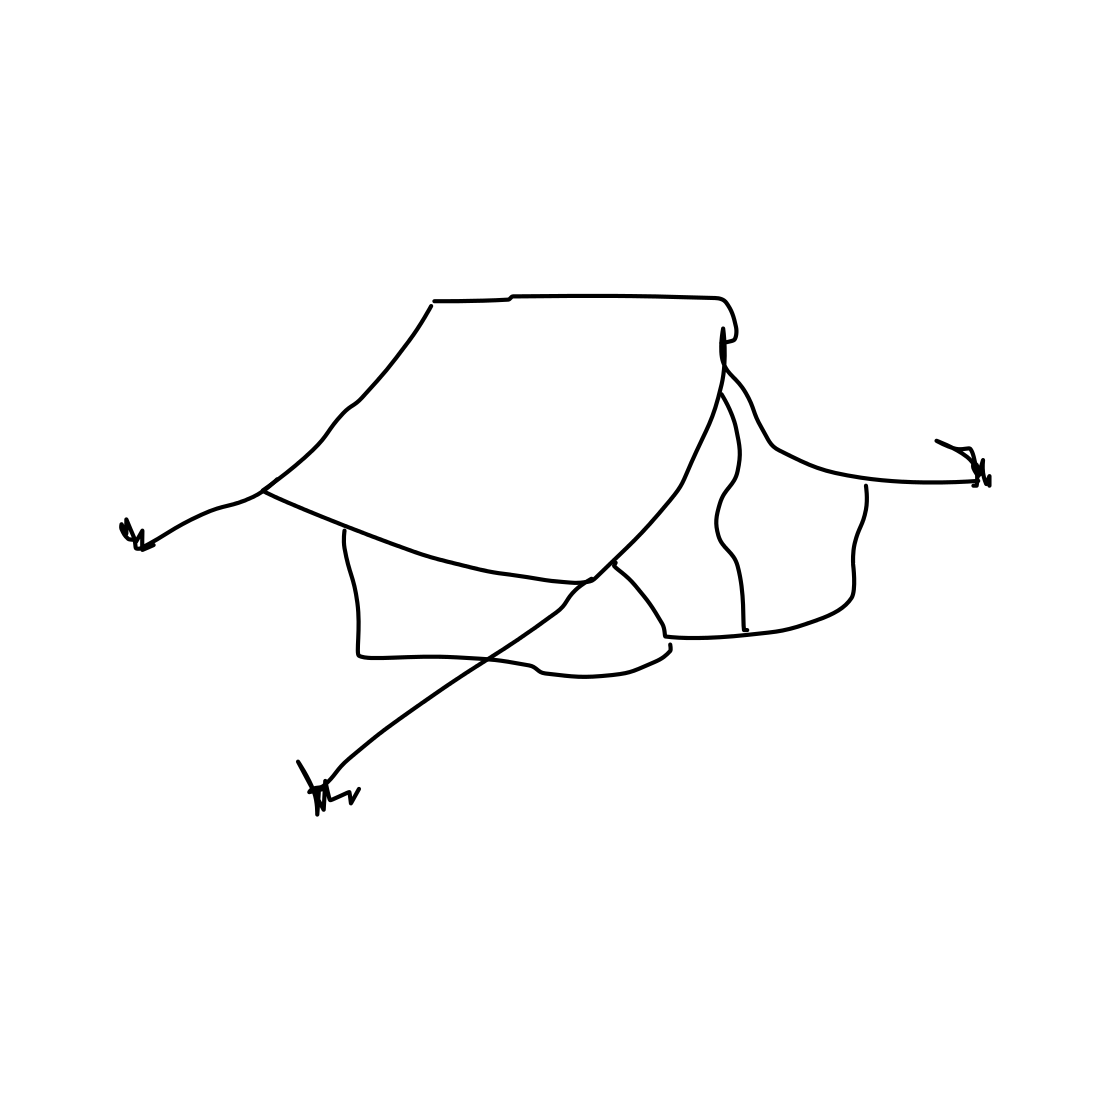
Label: tent